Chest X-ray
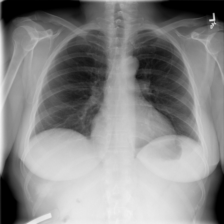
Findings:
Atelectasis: negative
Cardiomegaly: negative
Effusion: negative
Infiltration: negative
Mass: negative
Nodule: negative
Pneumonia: negative
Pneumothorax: negative
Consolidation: negative
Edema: negative
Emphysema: negative
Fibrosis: negative
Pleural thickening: negative
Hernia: negative